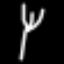
Label: fork